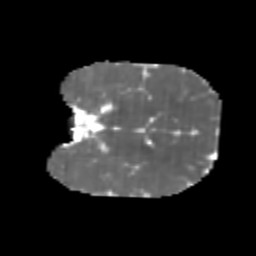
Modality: MD
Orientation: coronal
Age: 6
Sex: male
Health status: healthy